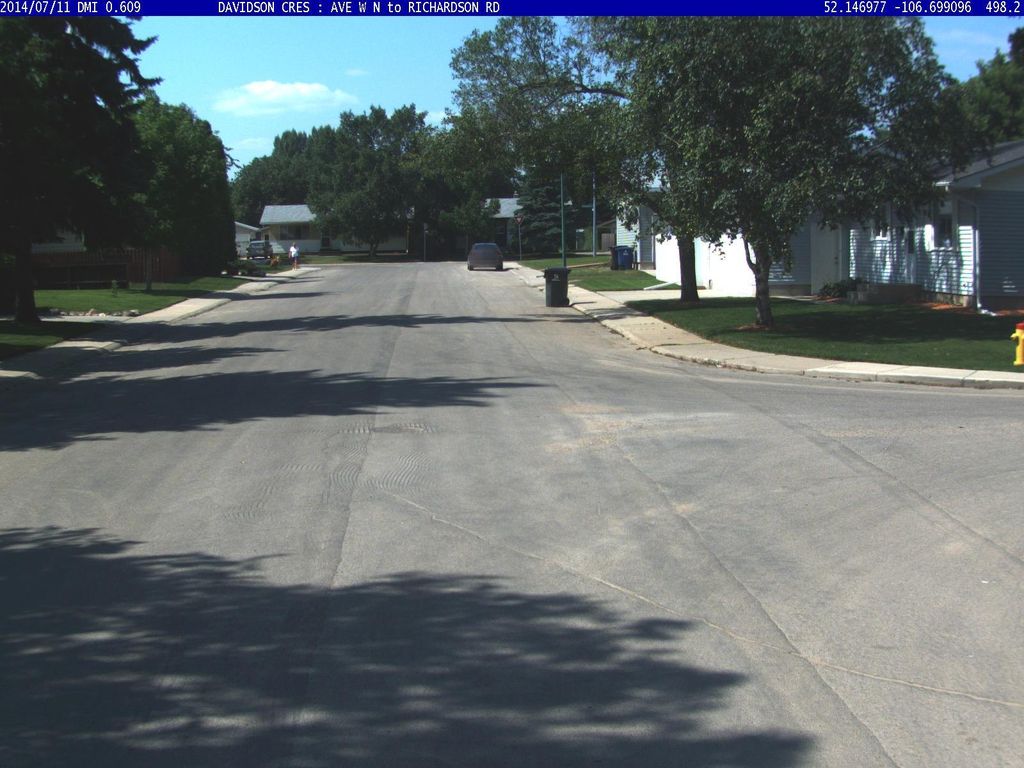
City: saskatoon